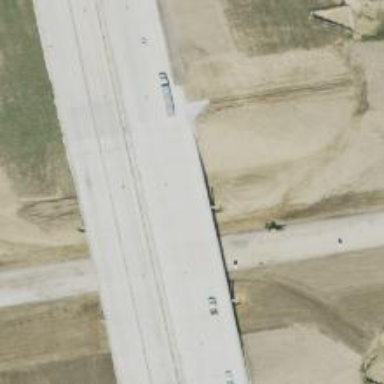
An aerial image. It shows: Asphalt bridge over motorway.